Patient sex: M
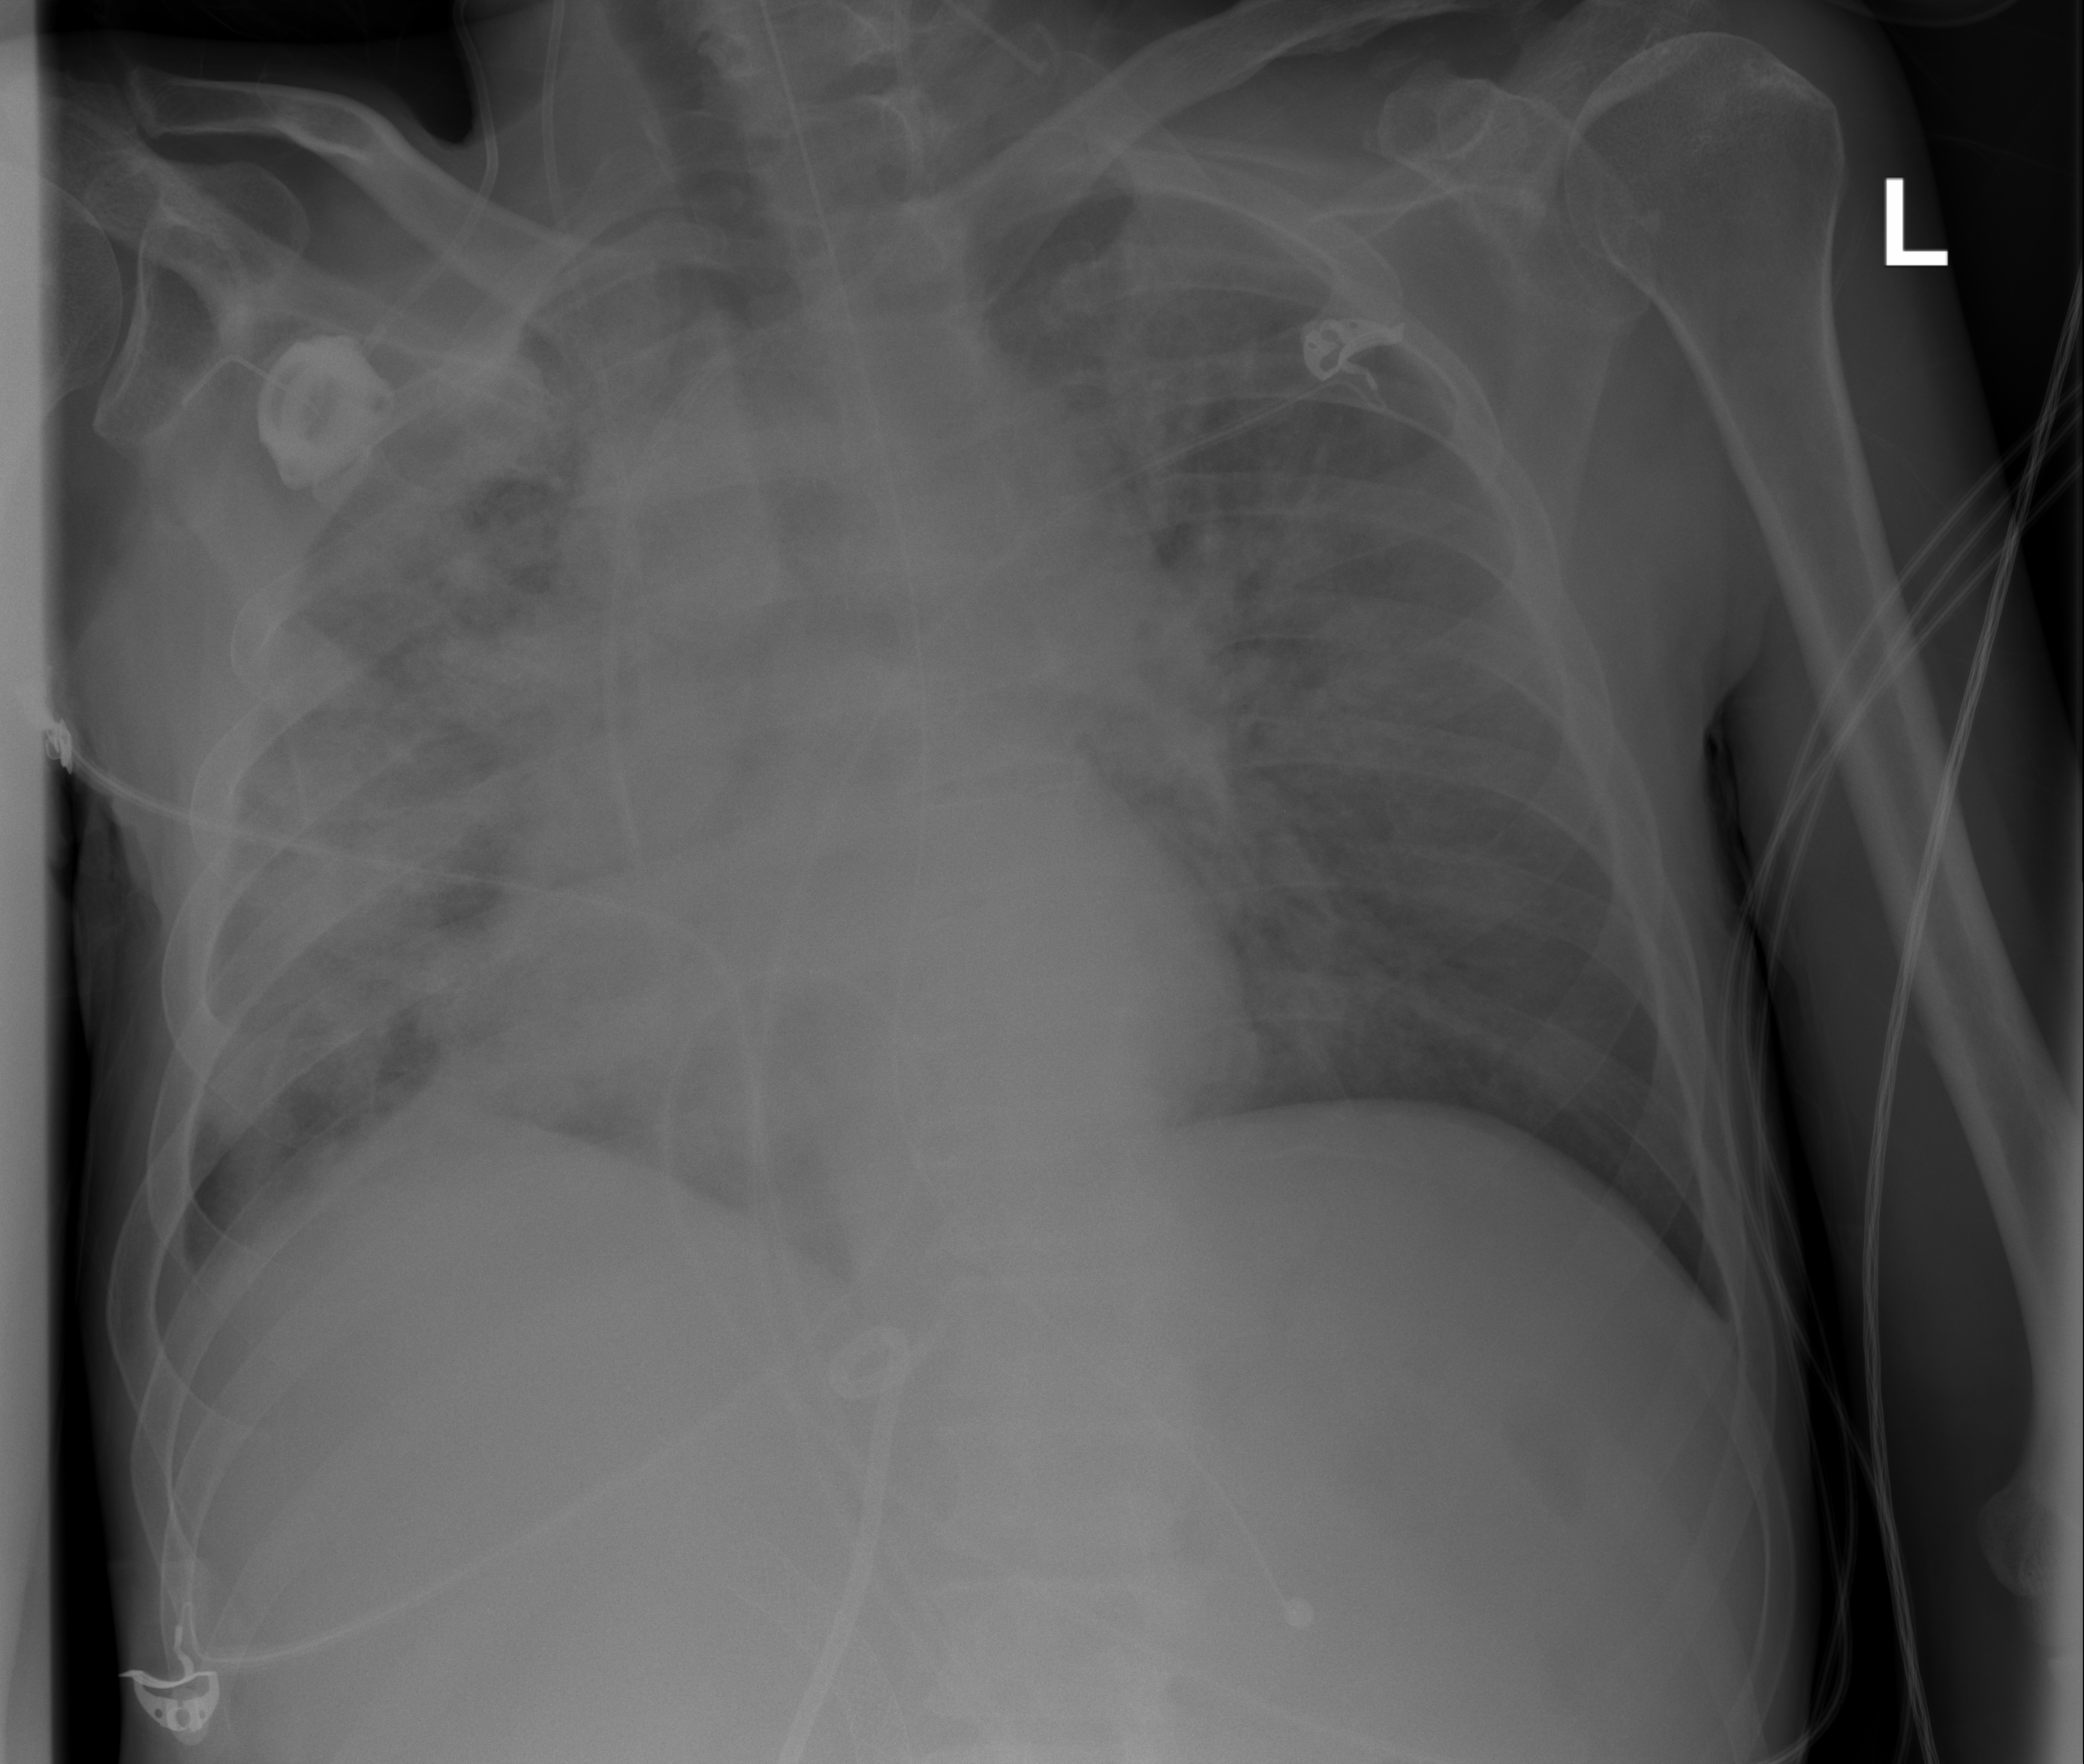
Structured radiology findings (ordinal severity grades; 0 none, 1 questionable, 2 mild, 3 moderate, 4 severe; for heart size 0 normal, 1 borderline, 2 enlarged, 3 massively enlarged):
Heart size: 0
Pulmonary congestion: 3
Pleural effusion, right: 2
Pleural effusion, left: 2
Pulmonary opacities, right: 3
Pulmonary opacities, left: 3
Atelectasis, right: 3
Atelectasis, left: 3